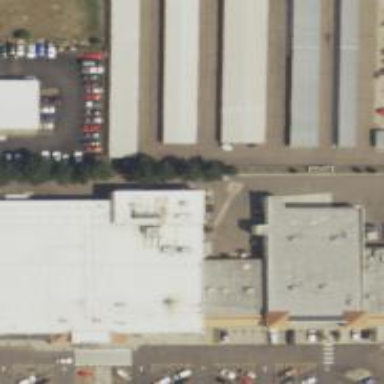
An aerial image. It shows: Alley classified as service road.